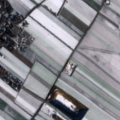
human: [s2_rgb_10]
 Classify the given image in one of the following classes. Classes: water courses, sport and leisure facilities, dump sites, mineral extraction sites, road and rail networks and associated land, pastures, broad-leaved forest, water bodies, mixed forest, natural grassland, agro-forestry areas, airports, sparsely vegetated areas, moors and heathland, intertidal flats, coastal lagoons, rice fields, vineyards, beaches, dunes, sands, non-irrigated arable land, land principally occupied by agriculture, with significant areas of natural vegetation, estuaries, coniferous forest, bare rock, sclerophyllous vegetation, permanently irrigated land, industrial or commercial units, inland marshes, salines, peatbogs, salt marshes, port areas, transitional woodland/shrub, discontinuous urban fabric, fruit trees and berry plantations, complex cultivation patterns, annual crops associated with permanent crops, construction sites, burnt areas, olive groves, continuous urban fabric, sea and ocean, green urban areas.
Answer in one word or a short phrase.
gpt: discontinuous urban fabric, non-irrigated arable land